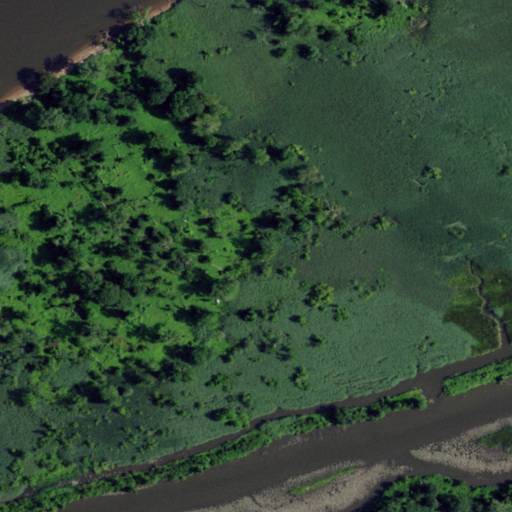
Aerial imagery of island in New Jersey named Monds Island containing woody wetlands, herbaceous wetlands, and open water